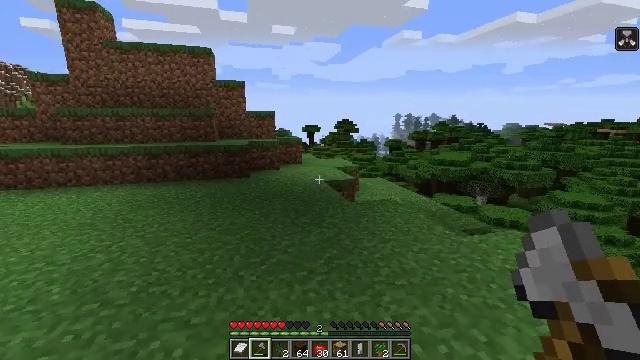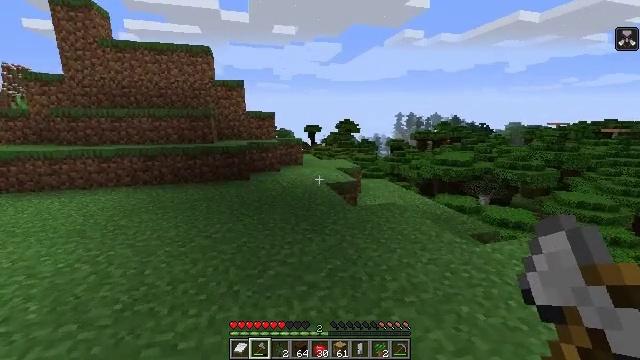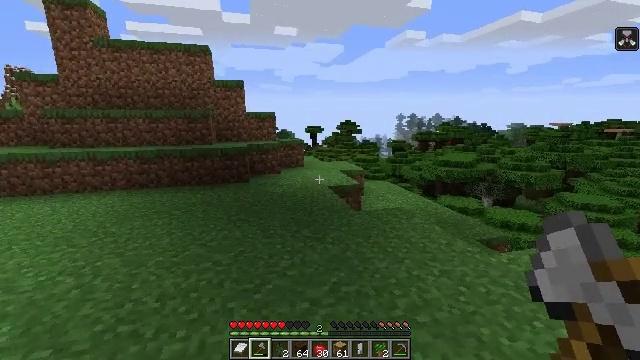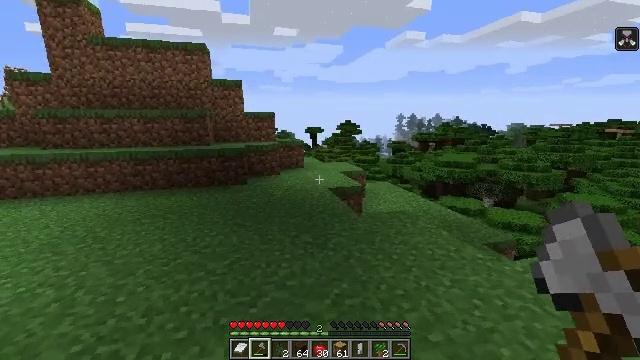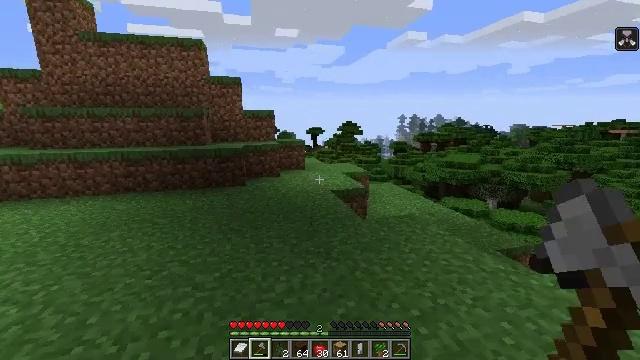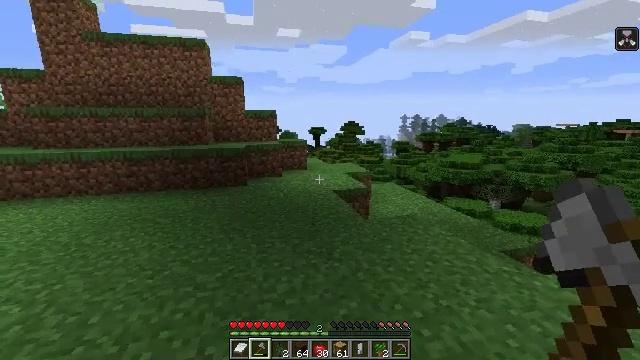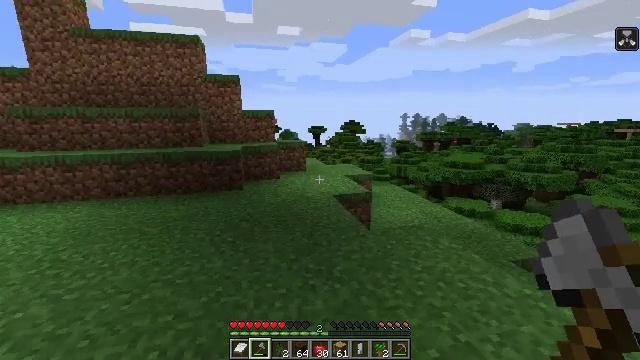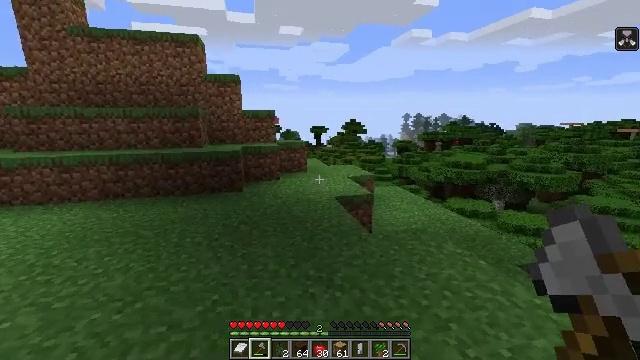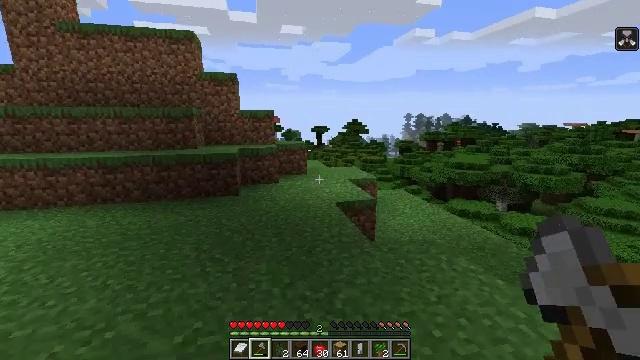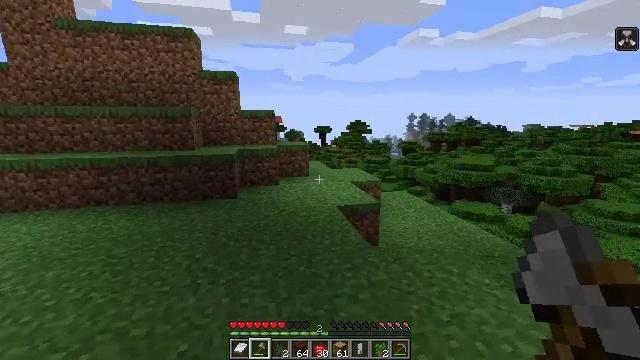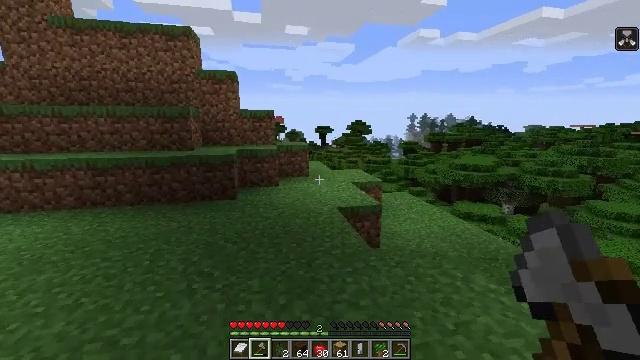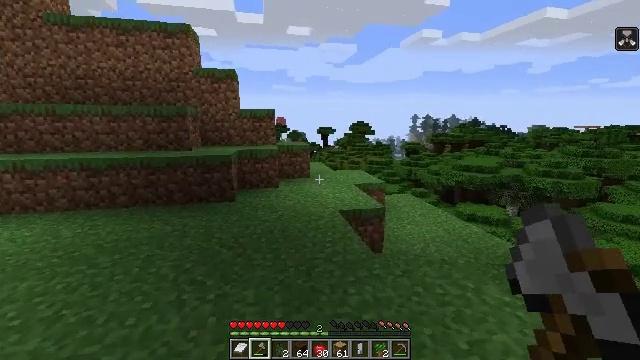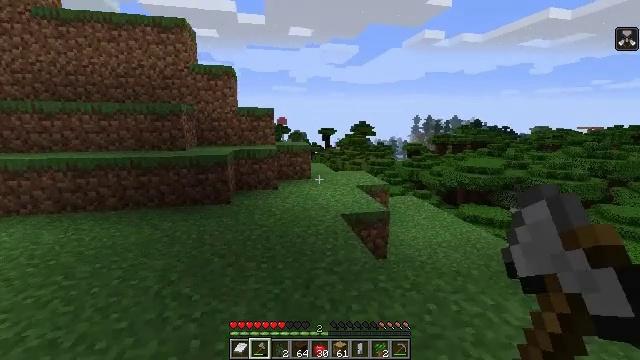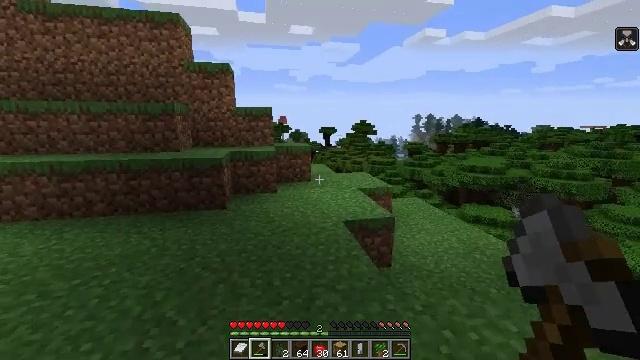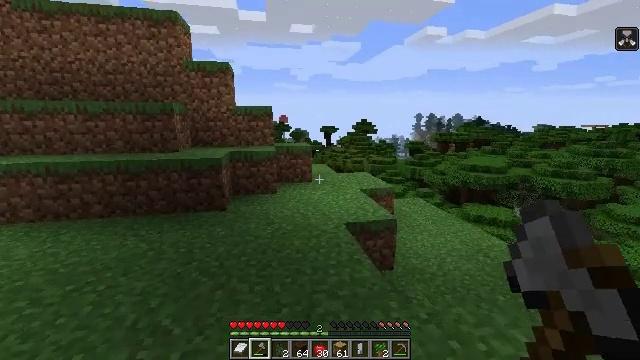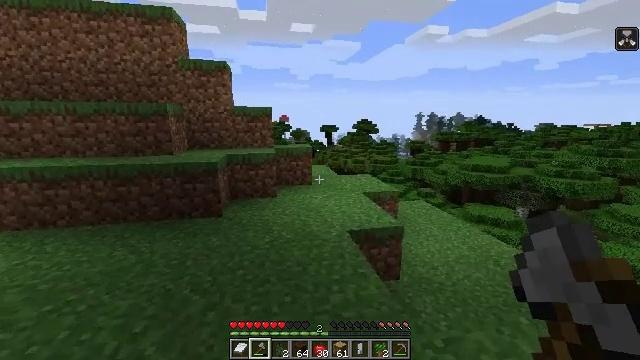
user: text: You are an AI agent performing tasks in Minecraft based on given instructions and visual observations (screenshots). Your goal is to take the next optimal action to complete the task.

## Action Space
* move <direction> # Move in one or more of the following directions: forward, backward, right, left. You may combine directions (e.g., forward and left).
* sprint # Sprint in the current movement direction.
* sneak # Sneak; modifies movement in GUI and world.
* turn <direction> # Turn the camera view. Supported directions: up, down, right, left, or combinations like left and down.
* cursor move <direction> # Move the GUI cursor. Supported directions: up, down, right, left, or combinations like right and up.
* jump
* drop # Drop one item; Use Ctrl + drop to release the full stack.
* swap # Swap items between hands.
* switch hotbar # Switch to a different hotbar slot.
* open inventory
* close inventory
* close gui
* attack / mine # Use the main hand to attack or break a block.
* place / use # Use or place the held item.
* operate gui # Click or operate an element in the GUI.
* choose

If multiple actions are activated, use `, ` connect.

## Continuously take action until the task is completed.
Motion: motion action
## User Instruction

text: Break the dark oak leaves for resources.
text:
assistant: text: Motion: move forward
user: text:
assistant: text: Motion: move forward
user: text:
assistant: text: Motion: move forward
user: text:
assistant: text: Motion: move forward
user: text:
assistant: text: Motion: move forward
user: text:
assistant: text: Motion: move forward
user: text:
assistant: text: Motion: move forward
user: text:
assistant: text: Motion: move forward
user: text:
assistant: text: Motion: move forward
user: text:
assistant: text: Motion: move forward
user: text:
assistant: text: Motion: move forward
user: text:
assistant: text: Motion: move forward
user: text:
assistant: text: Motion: move forward
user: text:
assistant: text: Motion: move forward
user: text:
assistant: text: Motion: move forward
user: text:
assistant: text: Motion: move forward
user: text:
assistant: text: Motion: move forward
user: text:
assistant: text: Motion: move forward
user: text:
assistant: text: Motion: move forward
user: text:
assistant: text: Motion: move forward
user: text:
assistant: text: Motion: move forward
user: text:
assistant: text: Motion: move forward
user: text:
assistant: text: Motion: move forward
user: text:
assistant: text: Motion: move forward
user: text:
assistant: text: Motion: move forward
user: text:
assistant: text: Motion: move forward
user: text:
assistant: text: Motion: move forward
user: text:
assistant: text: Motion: move forward
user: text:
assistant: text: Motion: move forward, turn down
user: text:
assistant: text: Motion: move forward and move right